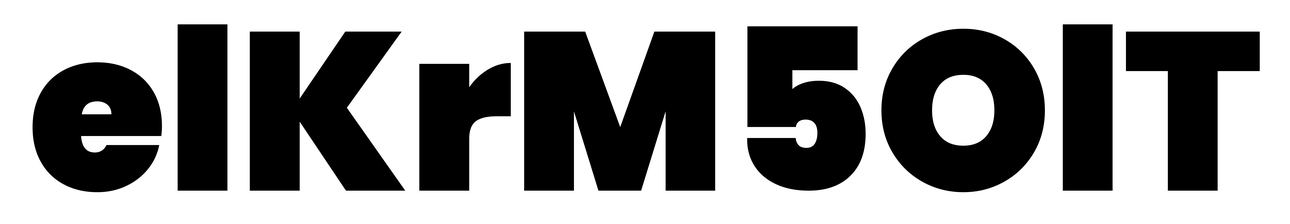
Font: Poppins-Black